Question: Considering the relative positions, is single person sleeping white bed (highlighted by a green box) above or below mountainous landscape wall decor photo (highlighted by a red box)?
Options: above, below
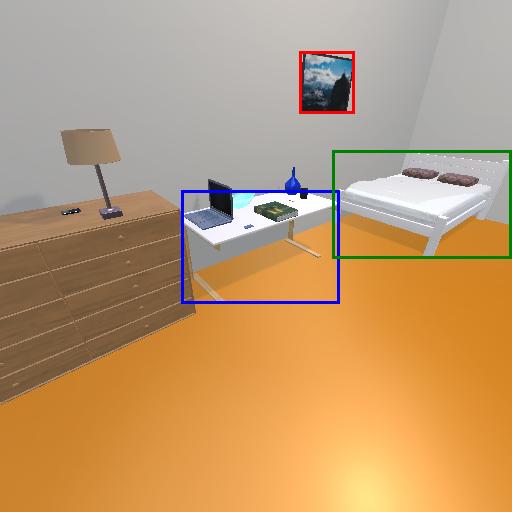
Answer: above